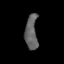
Tissue: lung
Cell type: Endothelial cells
Senescence score: 0.5745
Nuclear area (px): 421
Mean DAPI intensity: 98.043